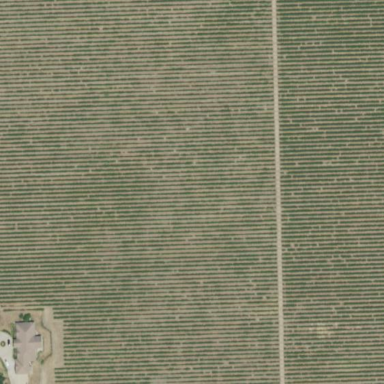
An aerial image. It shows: Vineyard with grape crops.